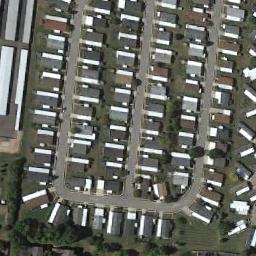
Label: mobile_home_park